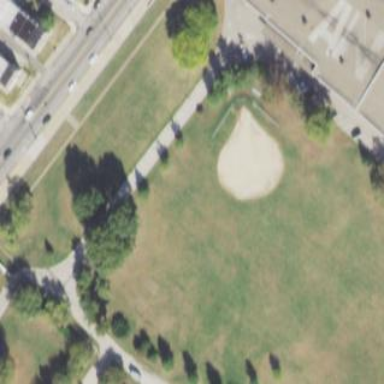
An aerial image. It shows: Softball pitch for leisure sports.